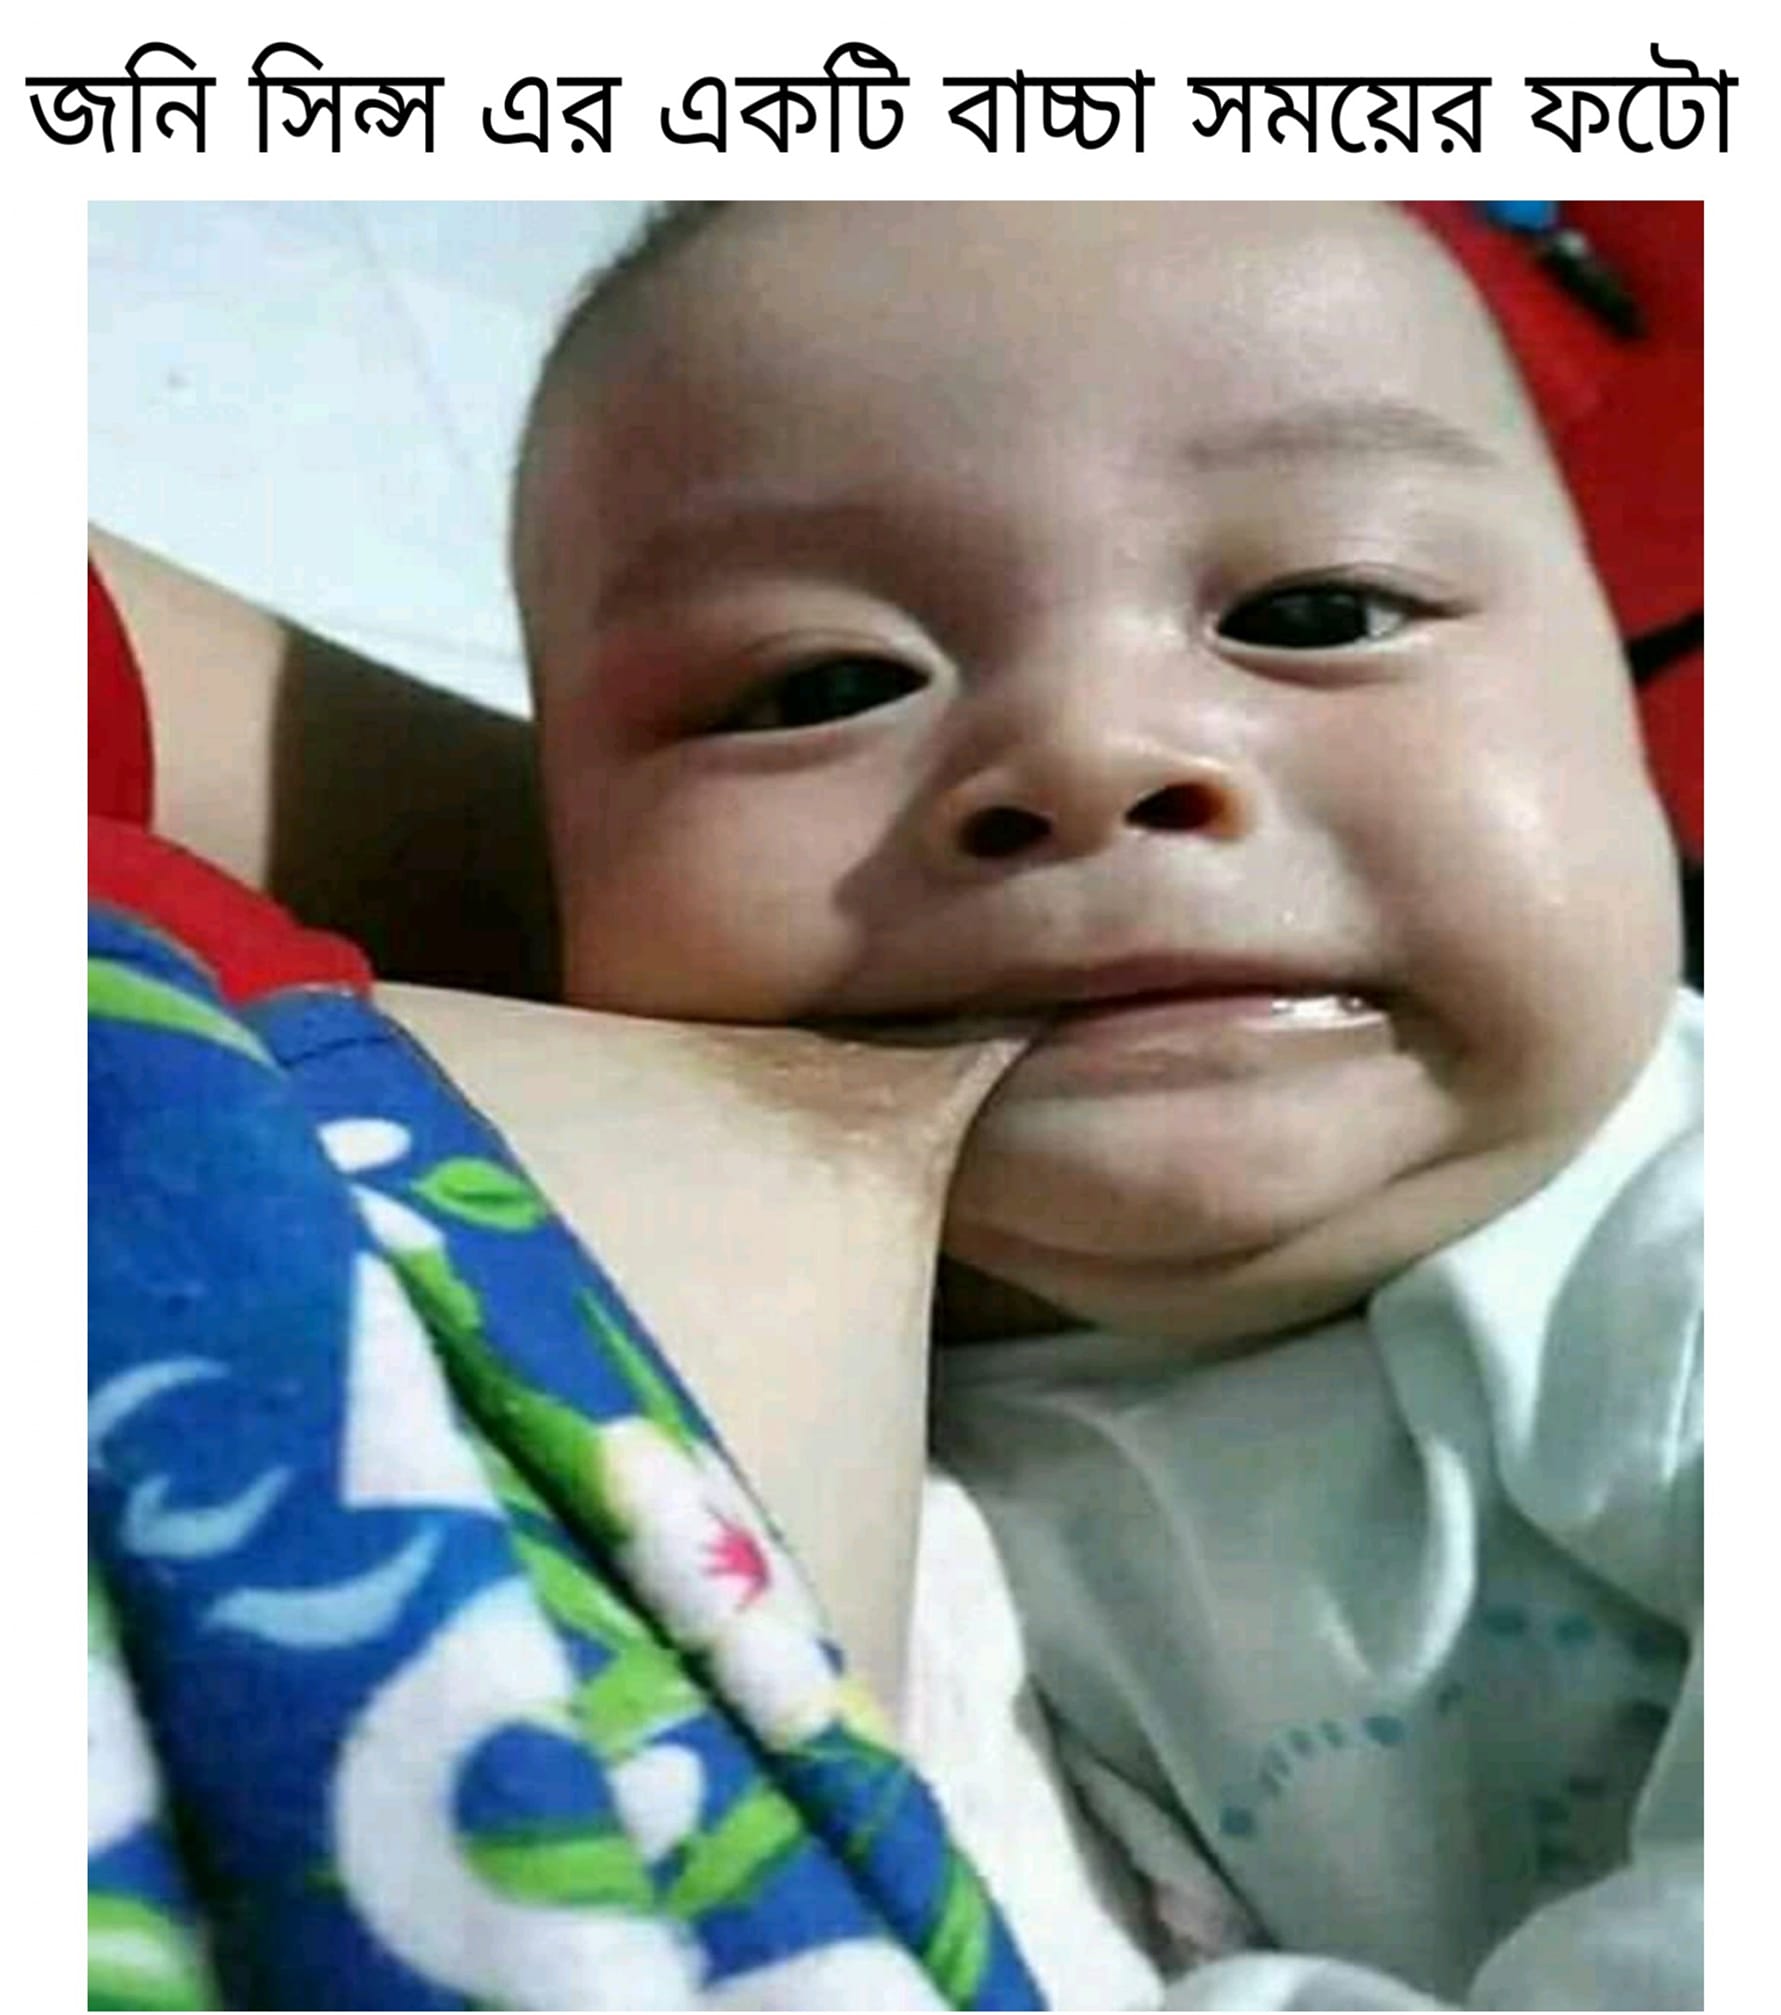
Caption: জনি সিন্স এর একটি বাচ্চা সময়ের ফটো
Label: hate